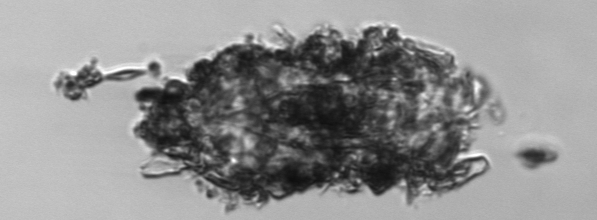
Label: Tintinnidium_mucicola